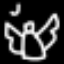
Label: angel